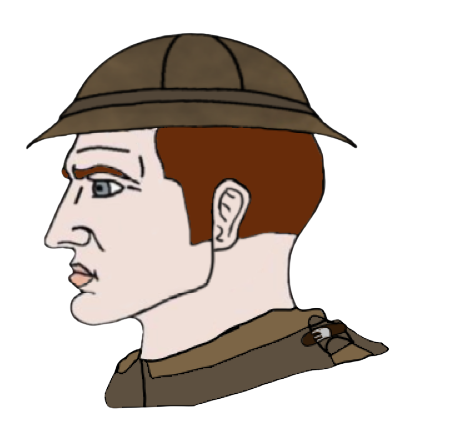
Label: 4_Yes_Chad